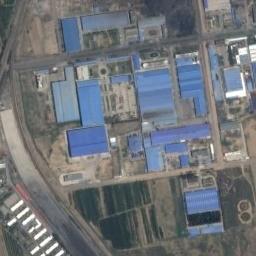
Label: industrial_area